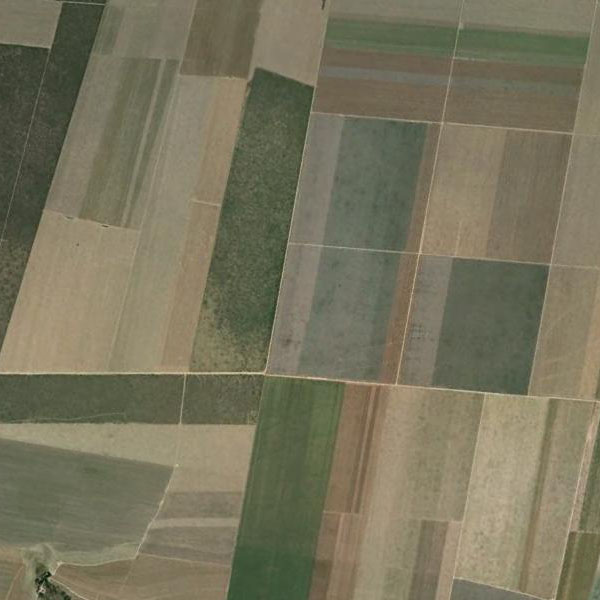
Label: Farmland